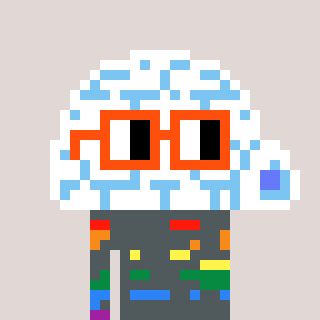
a pixel art character with square orange glasses, a igloo-shaped head and a purple-colored body on a warm background